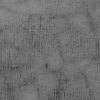
Label: not_dusty